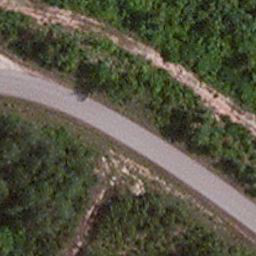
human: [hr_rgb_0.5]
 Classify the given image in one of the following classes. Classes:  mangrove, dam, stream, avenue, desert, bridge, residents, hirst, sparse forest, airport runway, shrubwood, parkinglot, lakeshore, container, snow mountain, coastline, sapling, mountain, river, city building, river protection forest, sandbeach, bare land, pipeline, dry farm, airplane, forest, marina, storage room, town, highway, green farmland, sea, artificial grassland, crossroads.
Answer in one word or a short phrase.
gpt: avenue